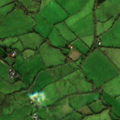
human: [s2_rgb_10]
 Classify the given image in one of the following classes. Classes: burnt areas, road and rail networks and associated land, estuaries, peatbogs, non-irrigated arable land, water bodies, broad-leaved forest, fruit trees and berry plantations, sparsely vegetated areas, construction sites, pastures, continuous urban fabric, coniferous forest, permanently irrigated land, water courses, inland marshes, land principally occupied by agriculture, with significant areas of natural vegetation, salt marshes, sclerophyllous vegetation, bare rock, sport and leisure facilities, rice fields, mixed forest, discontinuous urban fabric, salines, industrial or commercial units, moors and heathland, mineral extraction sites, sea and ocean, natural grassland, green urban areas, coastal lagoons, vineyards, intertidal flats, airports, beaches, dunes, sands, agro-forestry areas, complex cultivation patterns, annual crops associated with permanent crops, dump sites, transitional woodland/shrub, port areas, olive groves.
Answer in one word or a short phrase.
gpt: pastures